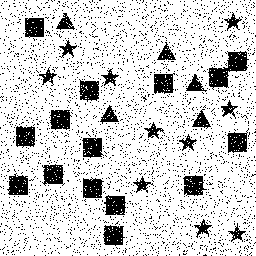
Squares: 15
Triangles: 5
Stars: 10
Total shapes: 30